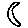
Label: moon